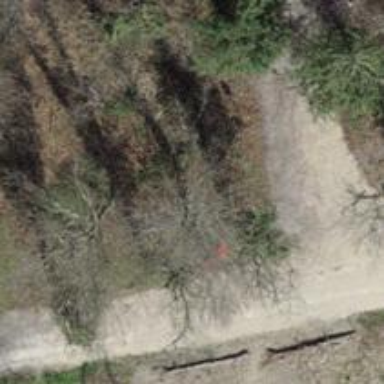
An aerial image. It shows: Red bench.